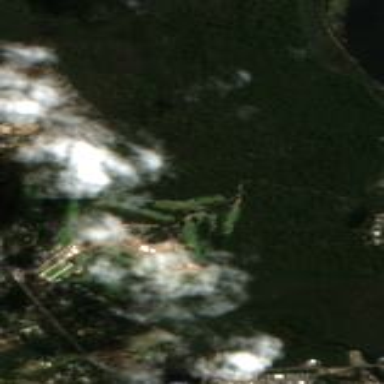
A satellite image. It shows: Golf course surrounded by greenery.